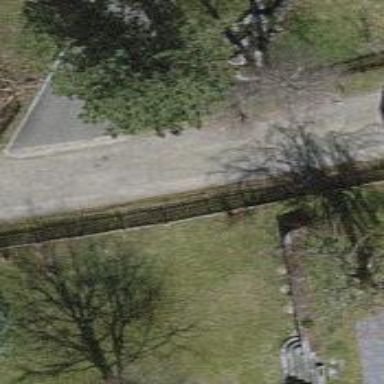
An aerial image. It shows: Fence.